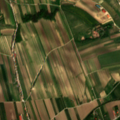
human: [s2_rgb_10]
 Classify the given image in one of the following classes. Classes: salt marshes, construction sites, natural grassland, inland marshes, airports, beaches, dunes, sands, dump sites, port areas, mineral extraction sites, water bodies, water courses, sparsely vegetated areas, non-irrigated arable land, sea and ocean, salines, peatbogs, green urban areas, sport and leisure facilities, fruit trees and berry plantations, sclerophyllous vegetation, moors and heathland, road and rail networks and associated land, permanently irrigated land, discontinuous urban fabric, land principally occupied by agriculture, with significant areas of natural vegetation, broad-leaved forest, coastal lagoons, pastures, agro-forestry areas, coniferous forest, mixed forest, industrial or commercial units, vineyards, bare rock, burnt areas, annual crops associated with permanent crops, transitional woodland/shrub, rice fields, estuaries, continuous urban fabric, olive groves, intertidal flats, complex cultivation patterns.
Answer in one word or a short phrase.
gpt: discontinuous urban fabric, non-irrigated arable land, vineyards, land principally occupied by agriculture, with significant areas of natural vegetation